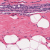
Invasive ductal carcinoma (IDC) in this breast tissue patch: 0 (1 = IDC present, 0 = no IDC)